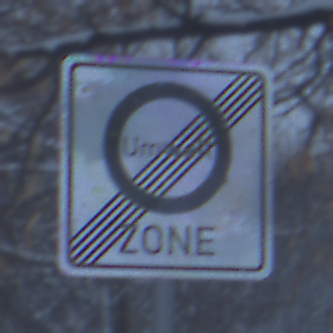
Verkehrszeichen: EndeUmweltzone
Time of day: Midday
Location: Outdoor (Nature)
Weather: Overcast
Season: Winter
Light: Natural